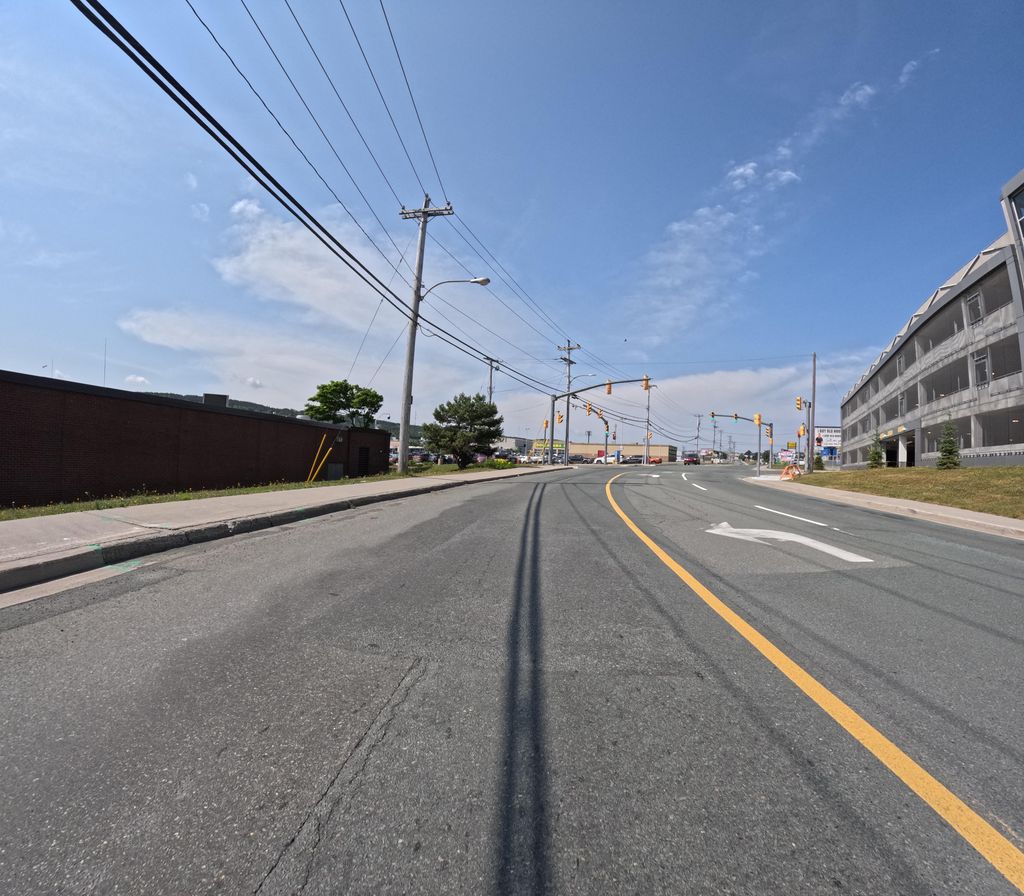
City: st_johns